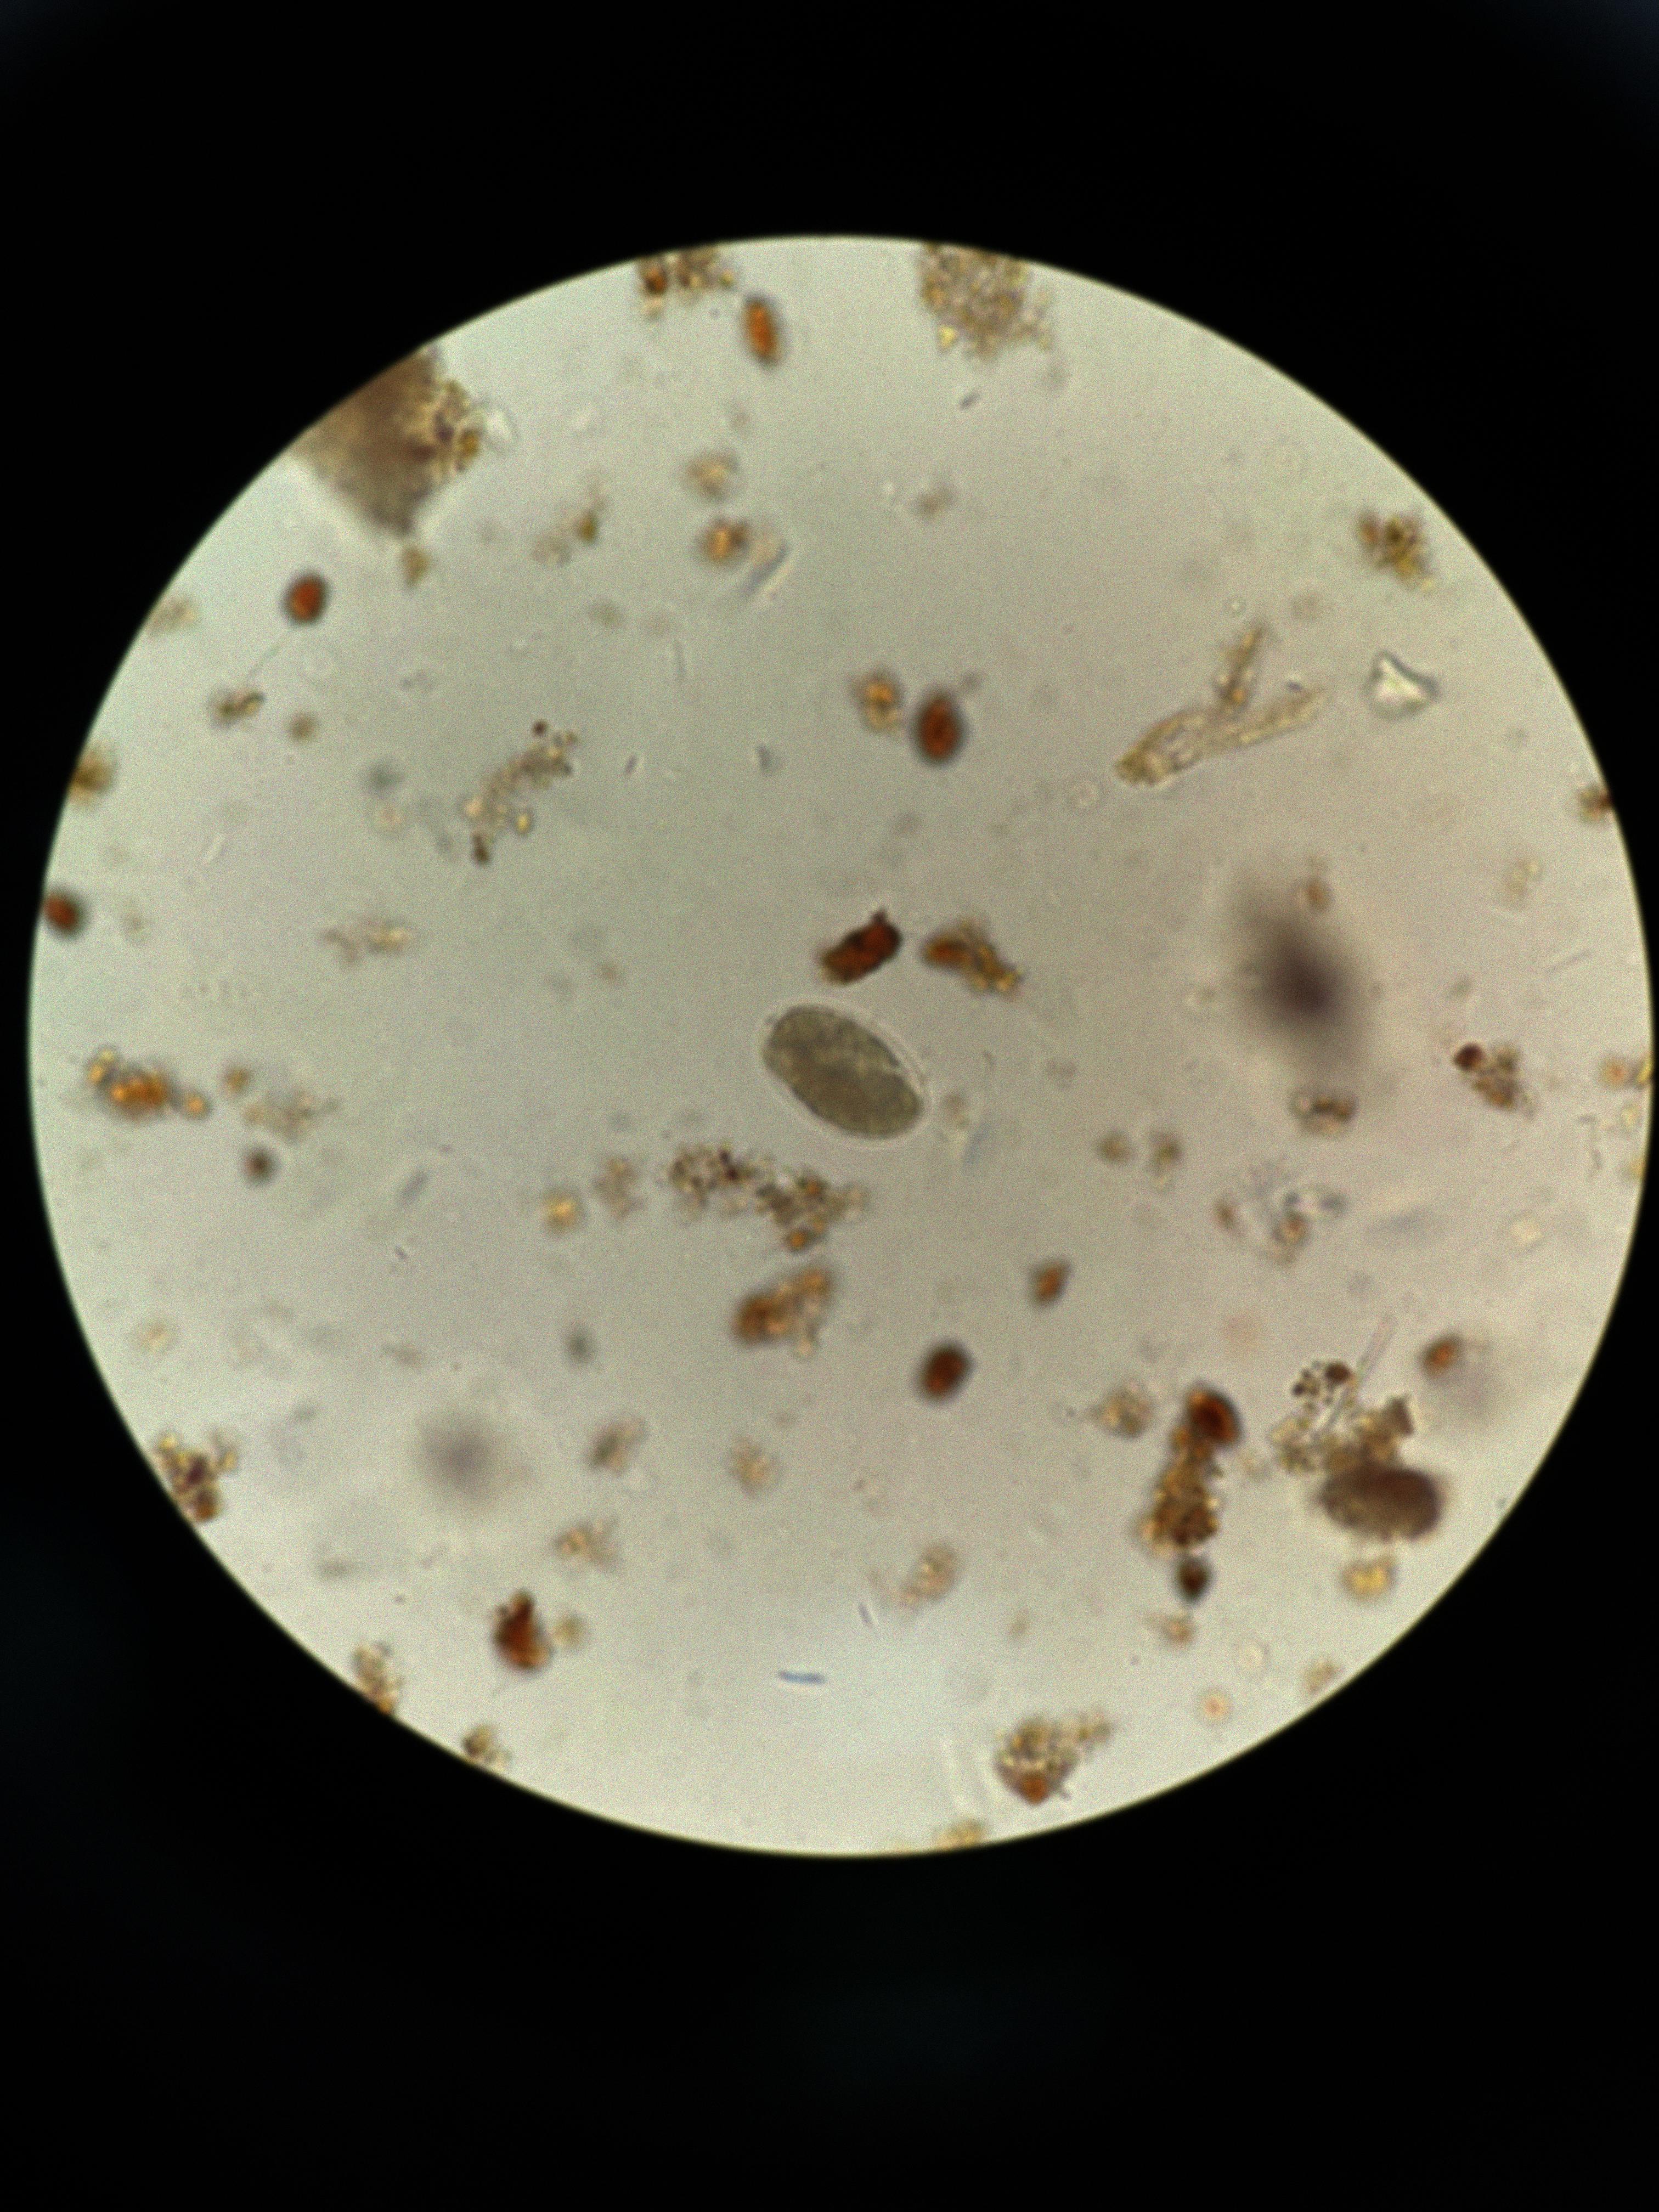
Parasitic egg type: Hookworm egg